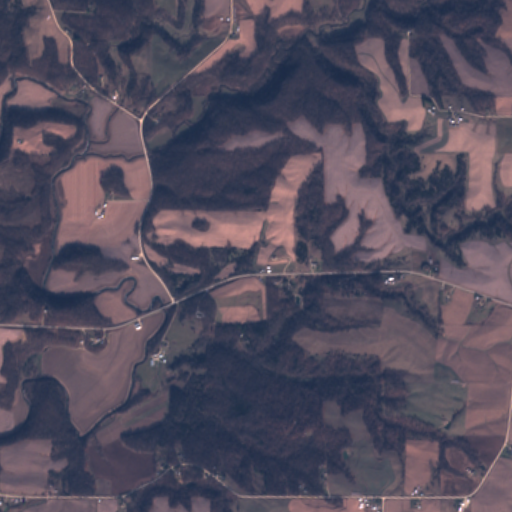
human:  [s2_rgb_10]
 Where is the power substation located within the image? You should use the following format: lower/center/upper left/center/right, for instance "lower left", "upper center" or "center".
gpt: The power substation is located in the center right of the image.
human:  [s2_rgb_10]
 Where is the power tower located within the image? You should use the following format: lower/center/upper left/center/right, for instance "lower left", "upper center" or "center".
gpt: There is no power tower in the image.